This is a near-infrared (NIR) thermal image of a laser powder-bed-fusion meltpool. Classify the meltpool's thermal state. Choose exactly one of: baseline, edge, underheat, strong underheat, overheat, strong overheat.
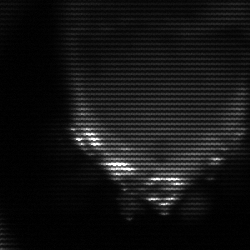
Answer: edge